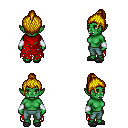
a pixel art fantasy rpg character, female body template, orc, green skin, red tattered cape, teal pants, blonde short topknot hairstyle, white cloth bracers, gray slippers, four views (front, back, left, right), 2x2 character sprite sheet, small pixel art, hard edges, no anti-aliasing